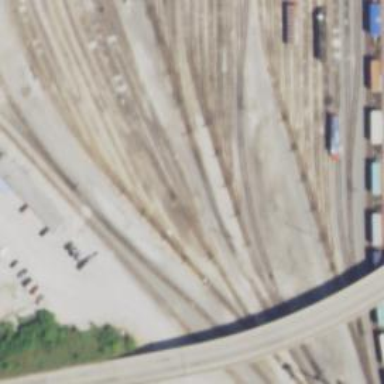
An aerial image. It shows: Railway yard.